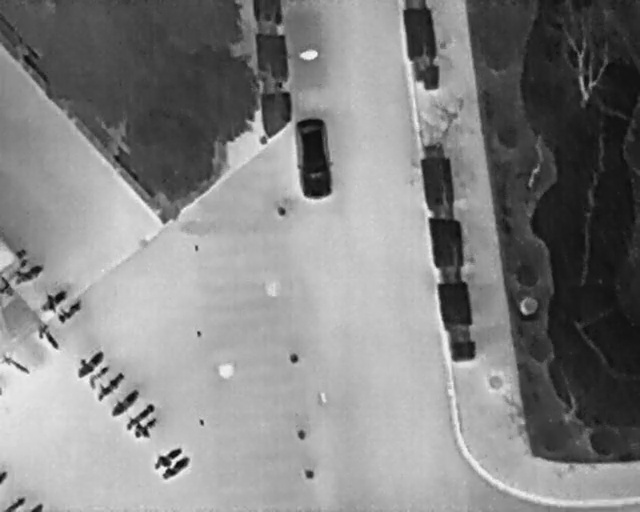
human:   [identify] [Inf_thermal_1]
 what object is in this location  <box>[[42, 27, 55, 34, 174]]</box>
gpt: <ref>1 large car at the center</ref>